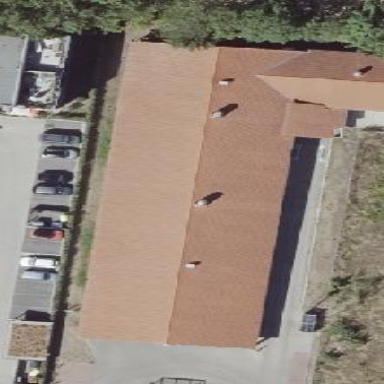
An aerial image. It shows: Gabled roof retail building that houses supermarket.